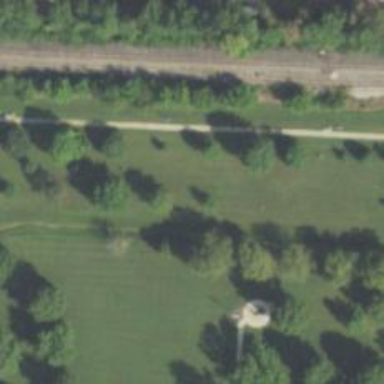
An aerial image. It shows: Historic memorial.